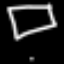
Label: square